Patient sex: M
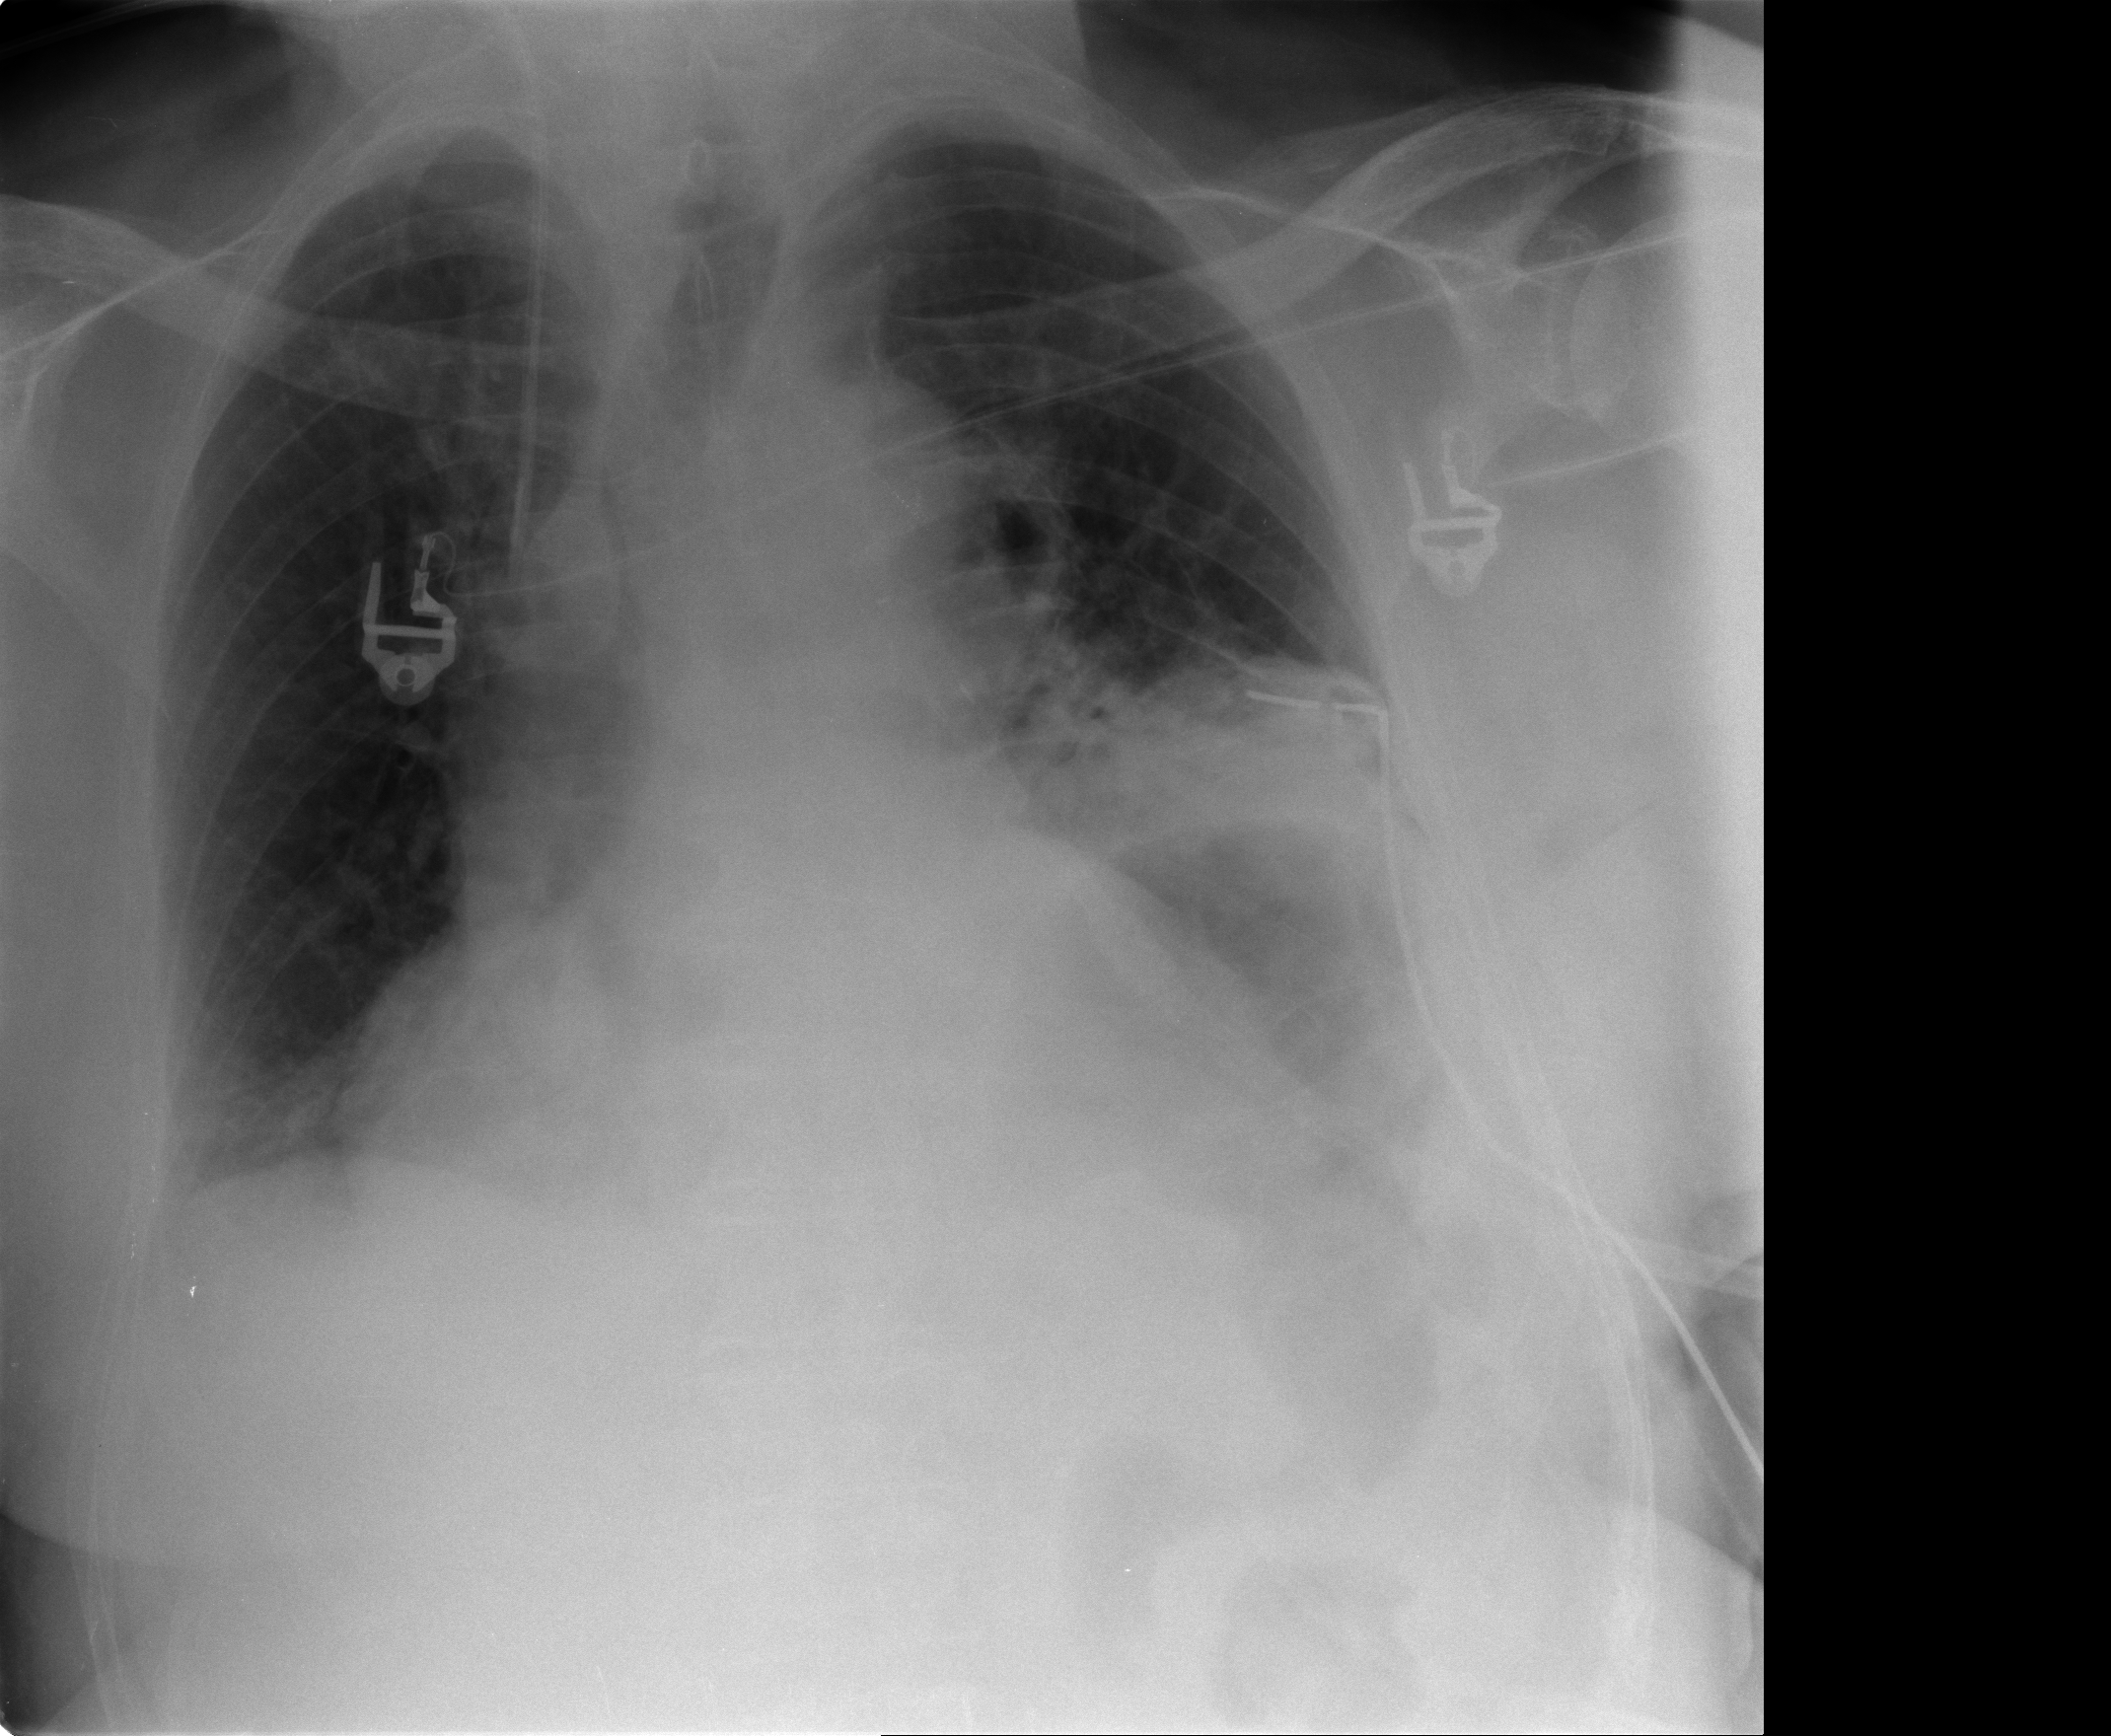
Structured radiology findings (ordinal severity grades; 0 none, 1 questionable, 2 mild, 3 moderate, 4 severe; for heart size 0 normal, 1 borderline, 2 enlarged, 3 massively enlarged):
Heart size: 2
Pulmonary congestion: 0
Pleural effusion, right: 0
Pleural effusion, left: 1
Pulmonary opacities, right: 0
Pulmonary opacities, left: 0
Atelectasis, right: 2
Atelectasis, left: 2